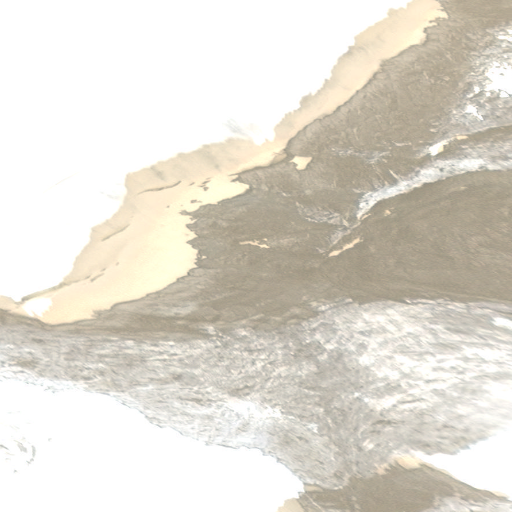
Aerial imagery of mountain in Alaska named Organ Pipes containing only unknown